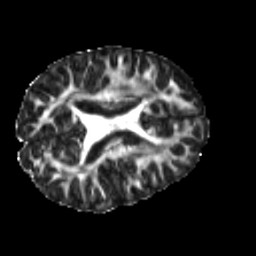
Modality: FA
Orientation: axial
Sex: male
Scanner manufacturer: siemens
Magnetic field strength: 3 T
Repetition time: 5 s
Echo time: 0.07 s